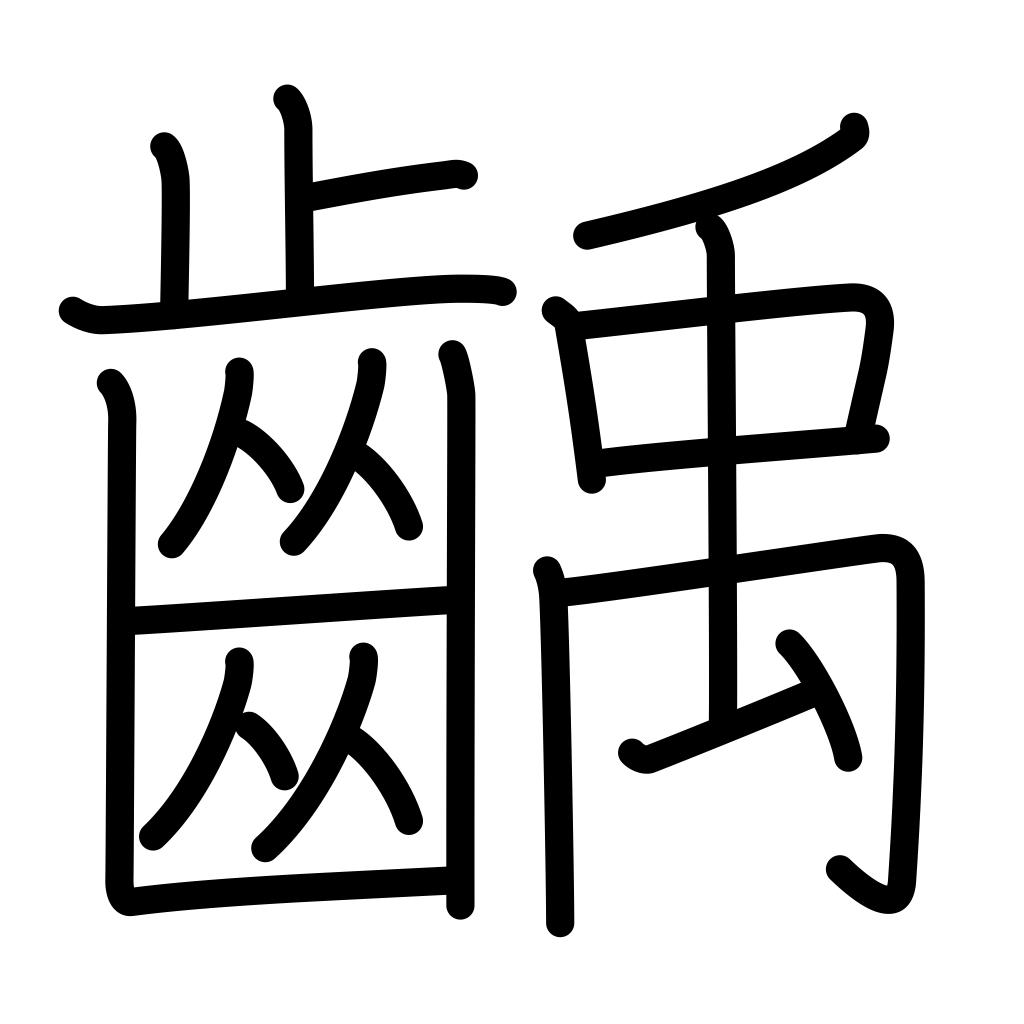
Meaning: decayed tooth, cavity